Question: My character is an Actor and i give him a moveTo action when i move it to the left or right and so on.
The 'LEFT' and 'UP' does work right. I can see that because my debugmode shows me the current position of the char inside of the MapArray. (draws the color of the rectangel)
If i am calling the 'DOWN'and 'RIGHT' it does walk 'UP' or 'LEFT' but i am sure that i am right with the direction. If i klick right he does walk up and if i click down he also does walk up! I hope you can tell me Why they are walking into the wrong direction!
Here is the move Methode where i sett the Actions to the Actor:
'''
private void move(Status direction) {
switch (direction) {
case LEFT:
this.clearActions();
this.addAction(Actions.sequence(
Actions.moveTo((getX() - Config.BLOCK_SIZE), getY(), speed),
new RunnableAction() { //to know when hes done to get the next move
public void run() {
moveDone = true;
}
}));
break;
case RIGHT:
this.clearActions();
this.addAction(Actions.sequence(
Actions.moveTo((getX() + Config.BLOCK_SIZE), getY(), speed),
new RunnableAction() {
public void run() {
moveDone = true;
}
}));
case DOWN:
this.clearActions();
this.addAction(Actions.sequence(
Actions.moveTo(getX(), (getY() - Config.BLOCK_SIZE), speed),
new RunnableAction() {
public void run() {
moveDone = true;
}
}));
case UP:
this.clearActions();
this.addAction(Actions.sequence(
Actions.moveTo(getX(), (getY() + Config.BLOCK_SIZE), speed),
new RunnableAction() {
public void run() {
moveDone = true;
}
}));
default:
break;
}
}
'''
And here is how i call it. I hope its fine that i post a bit more "long" code! Its more or less just setting the right positions.
'''
@Override
public void act(float delta) {
super.act(delta);
if (moveDone) {
if (screen.pad.isTouched()) {
// check in which direction is the touchcontroller
if (screen.pad.getKnobPercentX() < 0
&& Math.abs(screen.pad.getKnobPercentY()) < Math
.abs(screen.pad.getKnobPercentX())) {
// checkt if the |x|>|y|
if (checkNextMove(Status.LEFT)) {
this.status = Status.LEFT;
move(Status.LEFT);
this.screen.map.mapArray[(int) (this.mapPos.x)][(int) this.mapPos.y] = Config.EMPTYPOSITION;
this.screen.map.mapArray[(int) (this.mapPos.x - 1)][(int) this.mapPos.y] = Config.CHARSTATE;
this.mapPos.x--;
moveDone = false;
}
} else if (screen.pad.getKnobPercentX() > 0
&& Math.abs(screen.pad.getKnobPercentY()) < Math
.abs(screen.pad.getKnobPercentX())) {
if (checkNextMove(Status.RIGHT)) {
move(Status.RIGHT);
this.status = Status.RIGHT;
this.screen.map.mapArray[(int) (this.mapPos.x)][(int) this.mapPos.y] = Config.EMPTYPOSITION;
this.screen.map.mapArray[(int) (this.mapPos.x + 1)][(int) this.mapPos.y] = Config.CHARSTATE;
this.mapPos.x++;
moveDone = false;
}
} else if (screen.pad.getKnobPercentY() > 0) {
if (checkNextMove(Status.DOWN)) {
this.status = Status.DOWN;
move(Status.DOWN);
this.screen.map.mapArray[(int) (this.mapPos.x)][(int) this.mapPos.y] = Config.EMPTYPOSITION;
this.screen.map.mapArray[(int) (this.mapPos.x)][(int) this.mapPos.y + 1] = Config.CHARSTATE;
this.mapPos.y++;
moveDone = false;
}
} else {
if (checkNextMove(Status.UP)) {
this.status = Status.UP;
move(Status.UP);
this.screen.map.mapArray[(int) (this.mapPos.x)][(int) this.mapPos.y] = Config.EMPTYPOSITION;
this.screen.map.mapArray[(int) (this.mapPos.x)][(int) this.mapPos.y - 1] = Config.CHARSTATE;
this.mapPos.y--;
moveDone = false;
}
}
} else {
setIdle();
}
}
// methode from the absctract to change sprites
updateSprite(delta);
}
'''
Here is a picture how it does look if i walk right. He stood left of the green field and now is in the right field. But the picture is not there.

Here the draw of the char:
'''
@Override
public void draw(SpriteBatch batch, float parentAlpha) {
sprite.setPosition(this.getX(), this.getY());
sprite.draw(batch);
}
'''
i really dont see where the mistake is. hope you can Help!
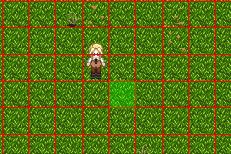
Answer: you forgot to add break to RIGHT, UP and DOWN cases..
'''
private void move(Status direction) {
switch (direction) {
case LEFT:
this.clearActions();
this.addAction(Actions.sequence(
Actions.moveTo((getX() - Config.BLOCK_SIZE), getY(), speed),
new RunnableAction() { //to know when hes done to get the next move
public void run() {
moveDone = true;
}
}));
break;
case RIGHT:
this.clearActions();
this.addAction(Actions.sequence(
Actions.moveTo((getX() + Config.BLOCK_SIZE), getY(), speed),
new RunnableAction() {
public void run() {
moveDone = true;
}
}));
break;
case DOWN:
this.clearActions();
this.addAction(Actions.sequence(
Actions.moveTo(getX(), (getY() - Config.BLOCK_SIZE), speed),
new RunnableAction() {
public void run() {
moveDone = true;
}
}));
break;
case UP:
this.clearActions();
this.addAction(Actions.sequence(
Actions.moveTo(getX(), (getY() + Config.BLOCK_SIZE), speed),
new RunnableAction() {
public void run() {
moveDone = true;
}
}));
break;
default:
break;
}
'''
}